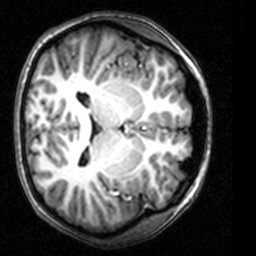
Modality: T1w
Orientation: axial